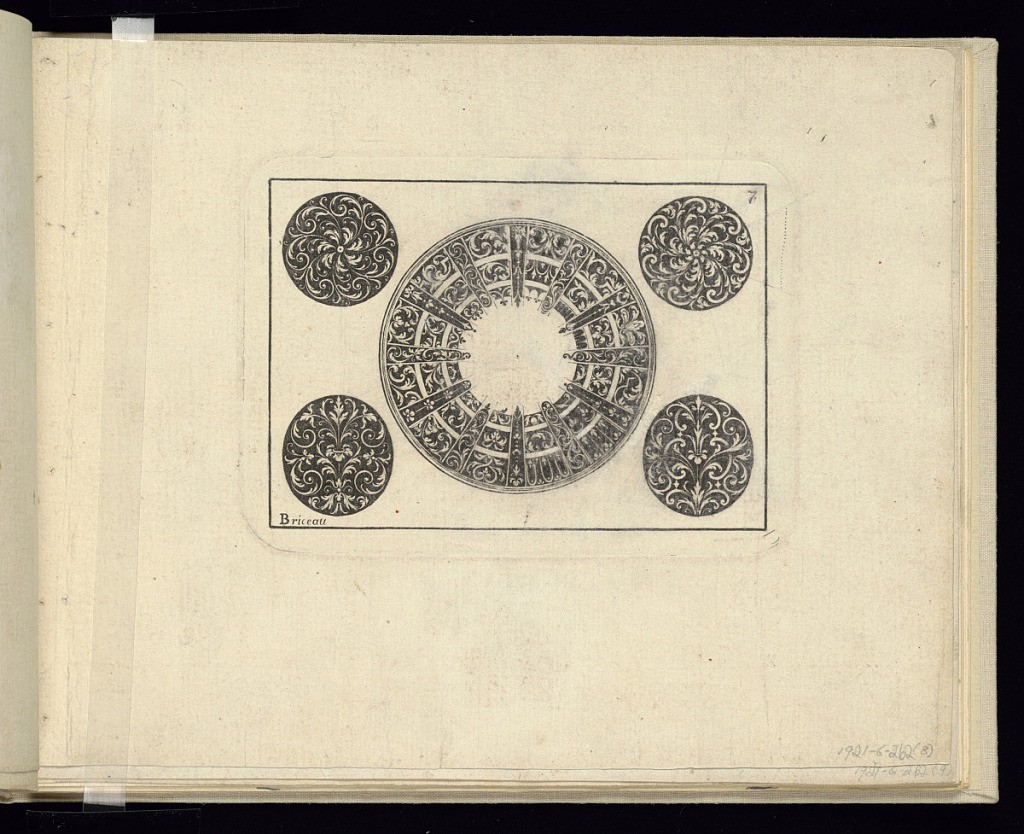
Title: Designs for Ornament
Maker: Briceau, French, 16..–17..
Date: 1709
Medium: Engraving on laid paper
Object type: Print
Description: One central rondel with ornament motifs surrounding by four other rondels with scrolling ornamentation against dark backgrounds. The plate is signed.